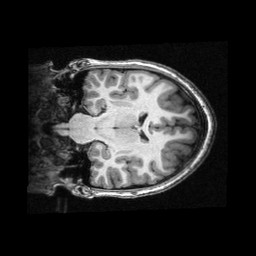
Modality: T1w
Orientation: coronal
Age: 11
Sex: female
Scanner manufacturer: siemens
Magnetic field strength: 3 T
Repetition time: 2.3 s
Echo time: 0.00336 s